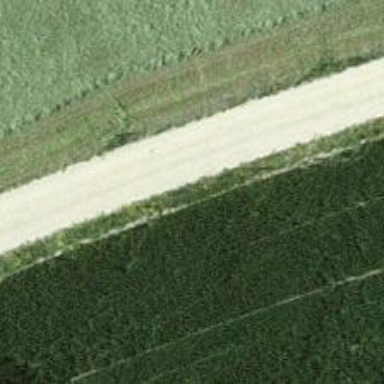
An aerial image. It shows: Asphalt track with grade1 quality.